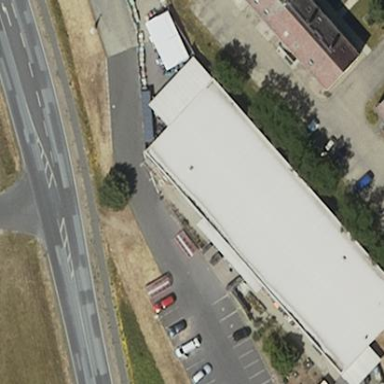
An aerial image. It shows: Retail building.